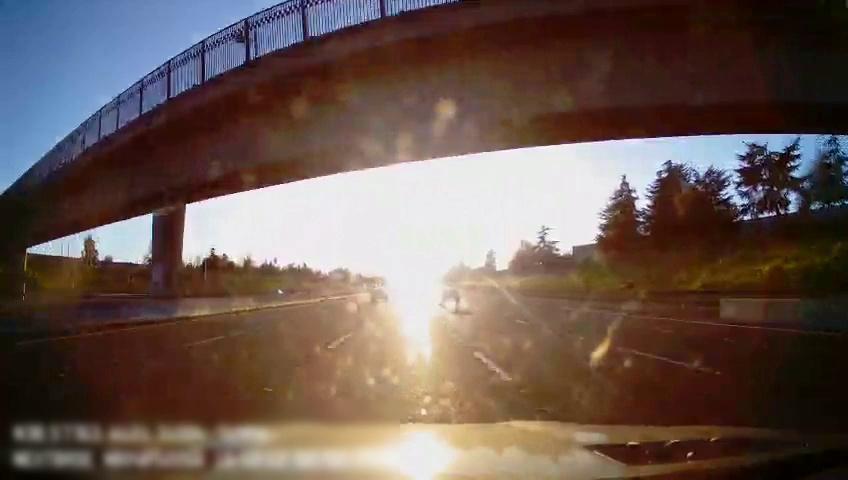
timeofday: Day
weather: Sunny
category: Drivable Space
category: Vehicles | SUV
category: Vehicles | SUV
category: Lanes | Alternate Lane
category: Lanes | Alternate Lane
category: Lanes | Current Lane
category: Lanes | Current Lane
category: Lanes | Alternate Lane
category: Lanes | Alternate Lane
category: Lanes | Alternate Lane